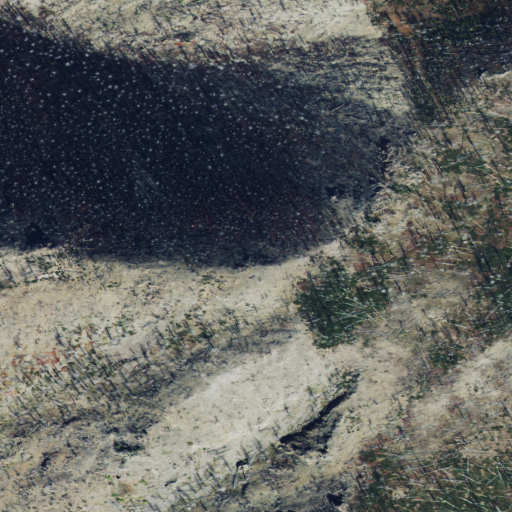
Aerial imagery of mountain in Montana named Derby Mountain containing only shrub